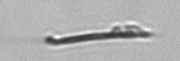
Label: fiber